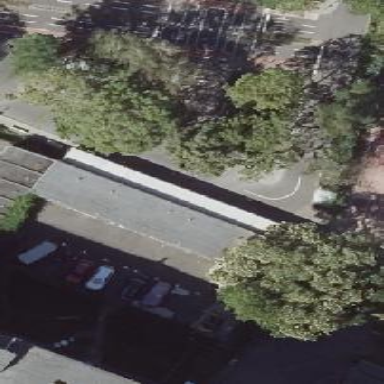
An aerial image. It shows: Garages with flat roofs.